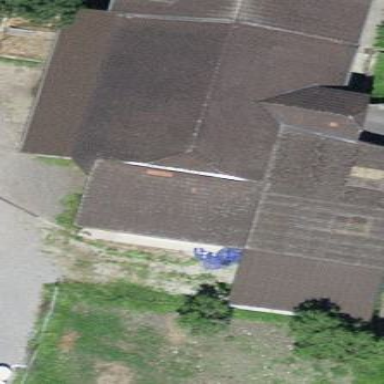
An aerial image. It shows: Barn.